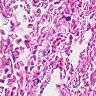
Metastatic tissue present: no